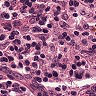
Metastatic tissue present: no